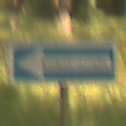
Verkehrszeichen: EinbahnstrasseLinksweisend
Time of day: Midday
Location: Outdoor (Nature)
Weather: PartlyCloudy
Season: NotSpecified
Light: Natural